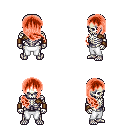
a pixel art fantasy rpg character, male body template, skeleton, leather shoulder armor, white pants, red right-swept hairstyle, leather bracers, four views (front, back, left, right), 2x2 character sprite sheet, small pixel art, hard edges, no anti-aliasing